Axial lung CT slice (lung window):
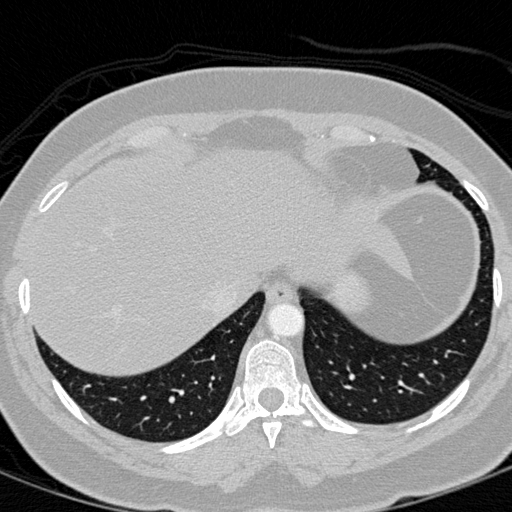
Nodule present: no